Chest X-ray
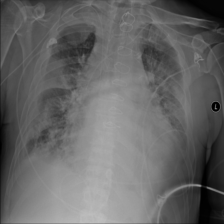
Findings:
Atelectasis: negative
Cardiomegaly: negative
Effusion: positive
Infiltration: positive
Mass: negative
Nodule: negative
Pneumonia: negative
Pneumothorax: negative
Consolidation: negative
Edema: negative
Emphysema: negative
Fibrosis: negative
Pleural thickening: negative
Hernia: negative